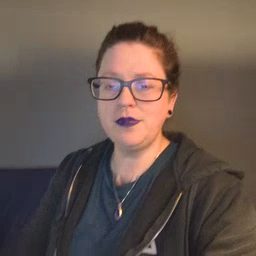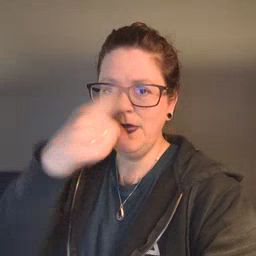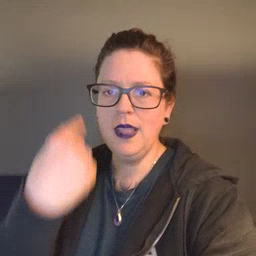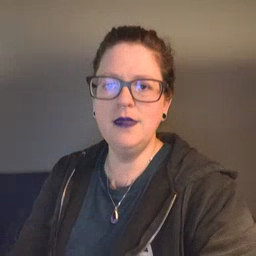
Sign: black